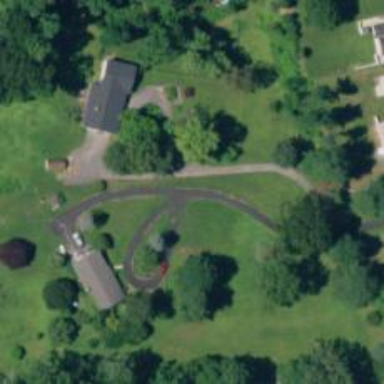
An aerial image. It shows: Driveway.